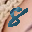
Label: 8